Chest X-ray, PA view. Patient: 67 years old, sex F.
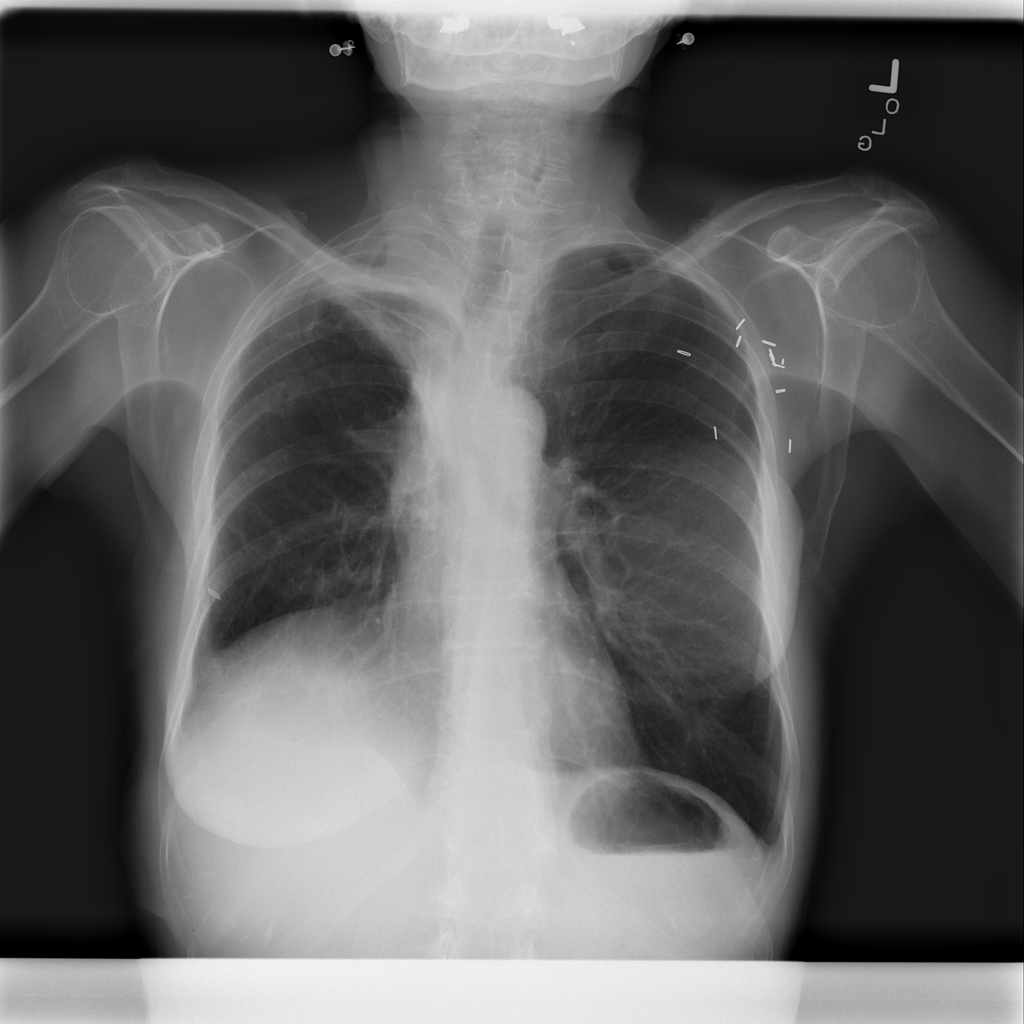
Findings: Pneumothorax